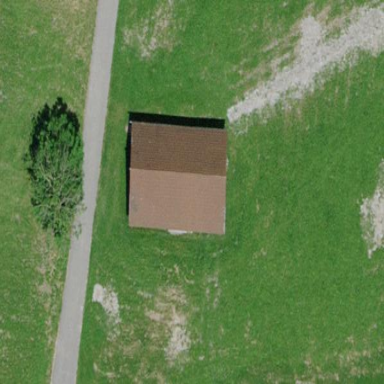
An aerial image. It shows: Shed building.